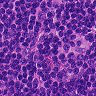
Metastatic tissue present: no